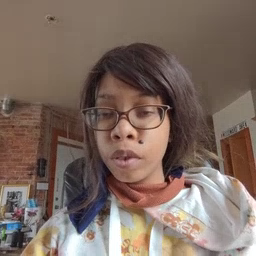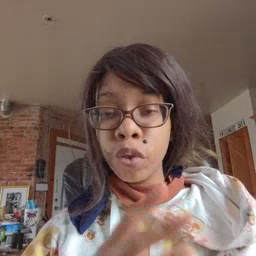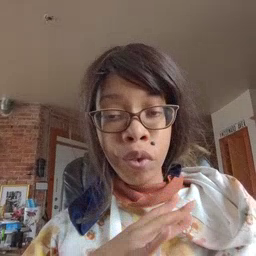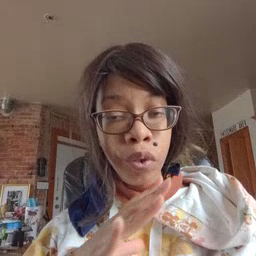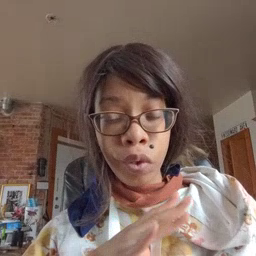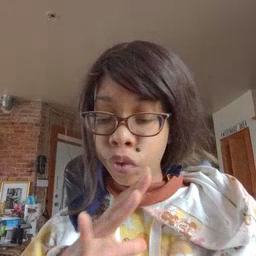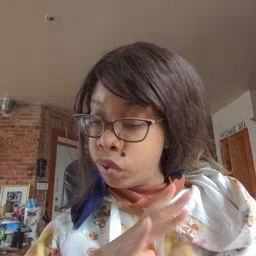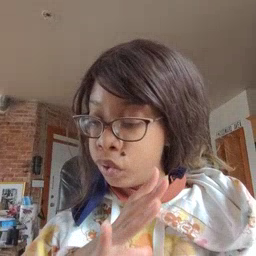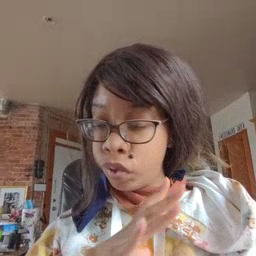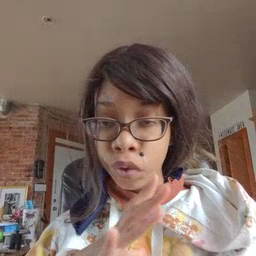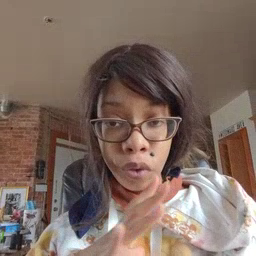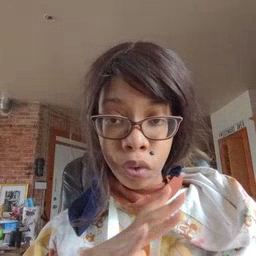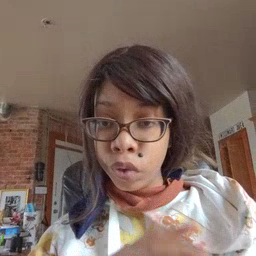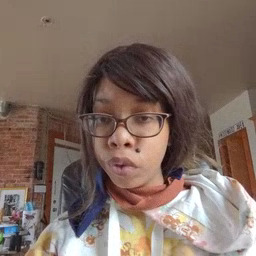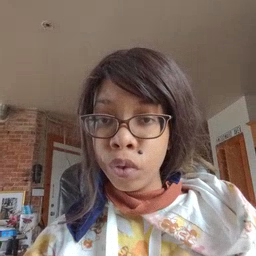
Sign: fine